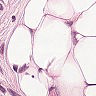
Metastatic tissue present: yes